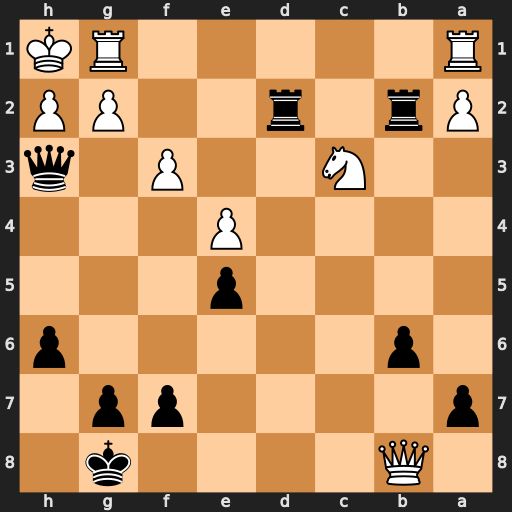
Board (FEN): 1Q4k1/p4pp1/1p5p/4p3/4P3/2N2P1q/Pr1r2PP/R5RK
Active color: b
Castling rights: -
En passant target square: -
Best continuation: Kh7 Qc8 Qxc8